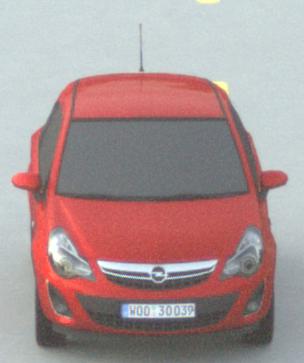
Make: Opel
Model: Corsa 1.2
Detailed model: Corsa (D)
Model produced from: 2011/01
Model produced until: 2014/08
Doors: 3
Color: red
Road condition: dry road
Daytime: sunrise or sunset
Contrast: low contrast